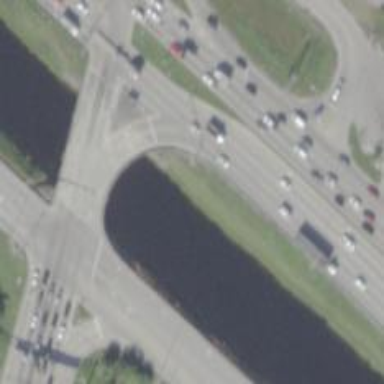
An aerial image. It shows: Trunk link highway.